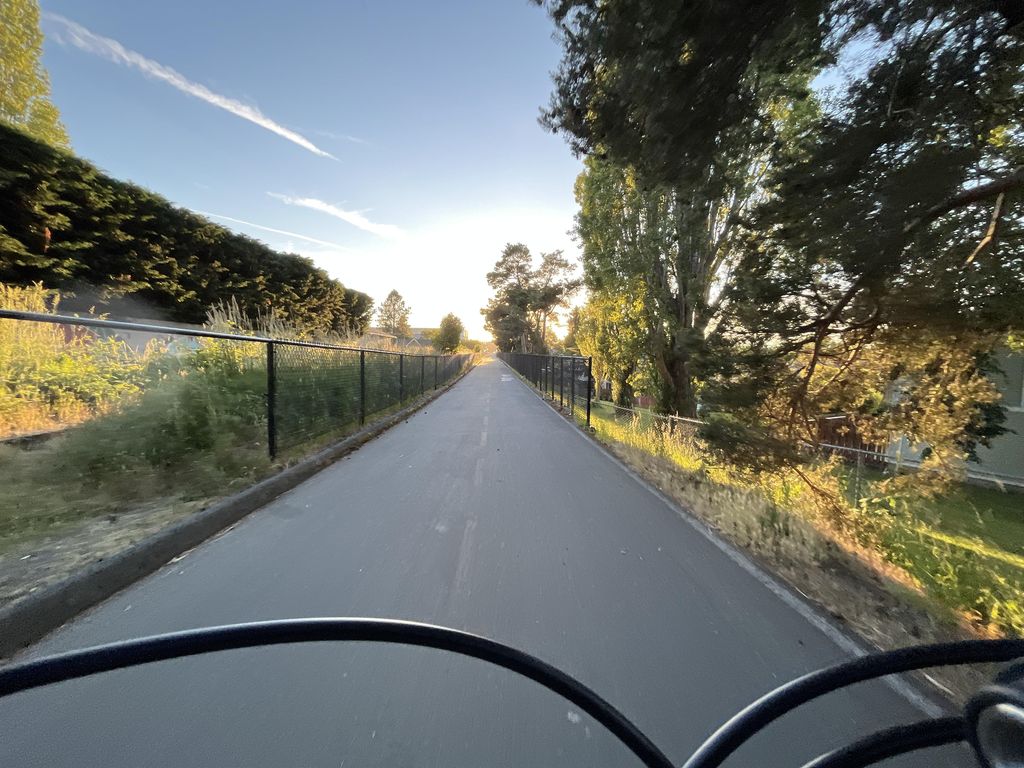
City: victoria